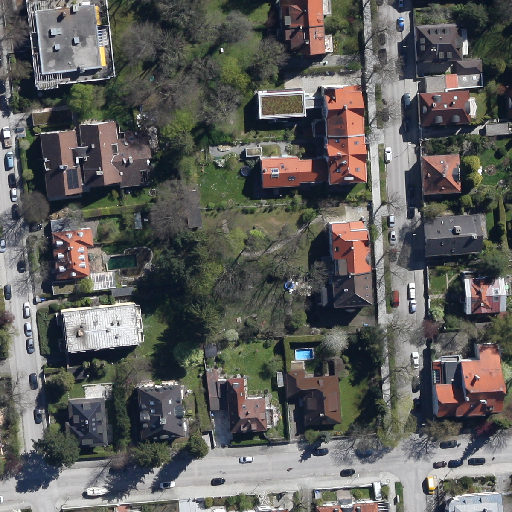
Referring expression: road